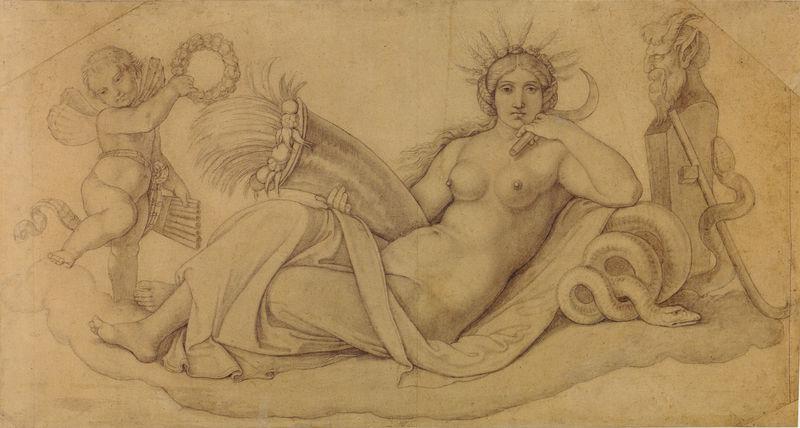
Titel: Demeter, Pan und Zephir/ Der Sommer
Künstler: Peter - Werkstatt Cornelius
Standort: Berlin
Institution: Alte Nationalgalerie
Schlagwörter: akt, blätter, flügel, fuß, gott, kopf, körper, mann, nackt, wolken, brust, busen, frau, frisur, mund, nase, ohr, profil, skizze, zeichnung, blick, obst, tuch, wolke, bart, arm, augen, halten, sockel, füllhorn, horn, hände, instrument, sonne, gewand, haare, pose, stoff, tücher, decke, kind, klassizismus, pflanzen, diadem, frontal, krone, lippen, locken, mittelscheitel, ohren, scheitel, kinder, engel, früchte, putte, putto, skulptur, statue, schärpe, brüste, liegen, stab, zöpfe, ernte, garben, getreide, korn, weizen, ähre, grafik, graphik, linien, herbst, füsse, sepia, weib, büste, nabel, bauch, laken, liegend, nazarener, flechten, eva, mond, alter, antike, greis, strahlen, liegende, schwarzweiss, sichel, schlange, allegorie, dämon, entwurf, kranz, lorbeer, göttin, flöte, drappiert, geringelt, teufel, bacchus, satyr, faun, pan, schlangen, olympia, herme, hörner, ähren, harfe, aurora, merkur, amor, odaliske, mars, köcher, panflöte, rötel, artemis, diana, dionysos, fruchtbarkeit, pallas athene, lager, sicher, gehörn, vorzeichnung, strahlenkranz, demeter, spitze ohren, zeihcnung, ariadne, syrinx, entwuf, ceris, mars und venus, merkuhr, strahlenlranz, sytür, ceres, lininen, horm, handsichel, hötner, walke